Question: I have successfully made a very simple LevelHelper/Box2D/Cocos2D project.
I am now trying to register a collision as described in the documentation <URL>.
I used the example code as follows:
'''
[lh registerBeginOrEndColisionCallbackBetweenTagA:COIN
andTagB:MARIO
idListener:self
selListener:@selector(beginEndCollisionBetweenMarioAndCoin:)];
'''
My Question is this: how do I get the tag? Am I correct in setting it in LevelHelper in the "General Properties" pane? (below)

In LevelHelper's Custom Properties window the "Tag Value" for "CHARACTER_TAG" is 1, but if I try and put this into the above code instead of "MARIO" XCode gets upset because it "cannot initialize a parameter of type 'enum LevelHelper_TAG' with an rvalue of type 'int' " (fair enough).
Thank you!
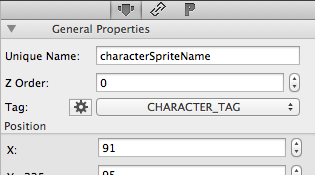
Answer: I've figured it out!
After setting the tag to 'CHARACTER_TAG' in LevelHelper, I needed to regenerate my code with File\Generate Code\Cocos2D with Box2D. Then I could simply type CHARACTER_TAG in place of MARIO as seen in my question!
I hope this helps someone!